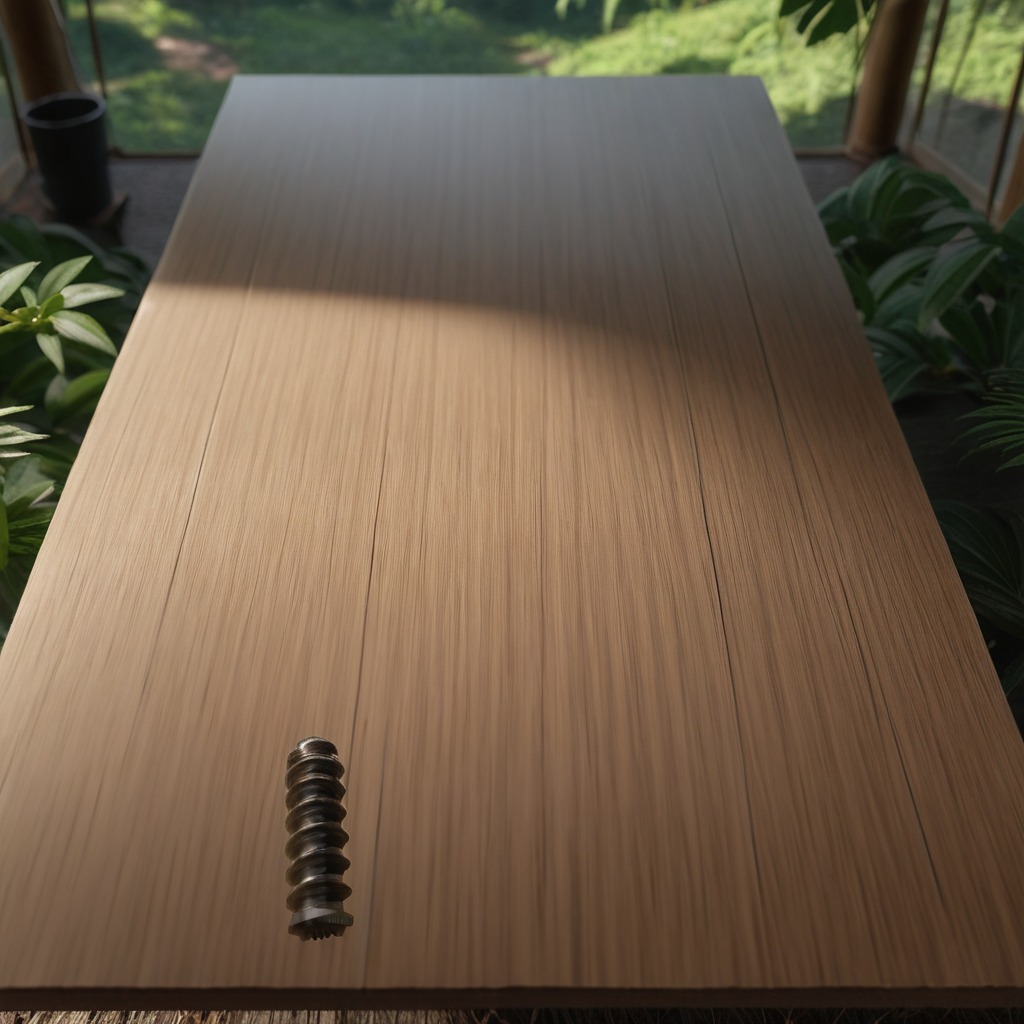
A metal screw is lying on a wooden table inside a jungle field workshop tent.